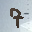
Label: 7